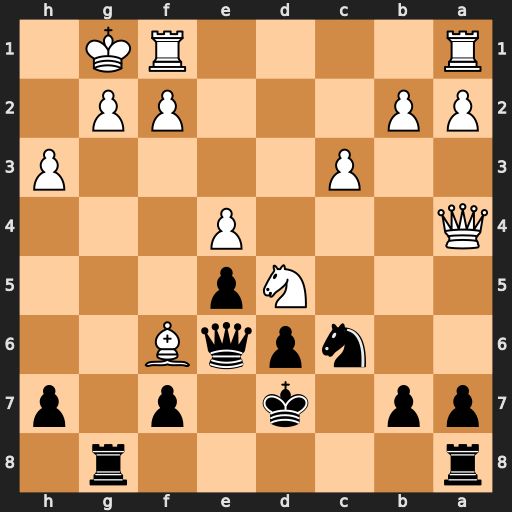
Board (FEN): r5r1/pp1k1p1p/2npqB2/3Np3/Q3P3/2P4P/PP3PP1/R4RK1
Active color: b
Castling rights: -
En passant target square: -
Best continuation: Qxh3 Bg7 Rxg7